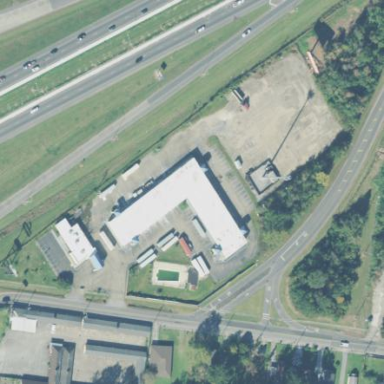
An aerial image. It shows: Building that is motel.